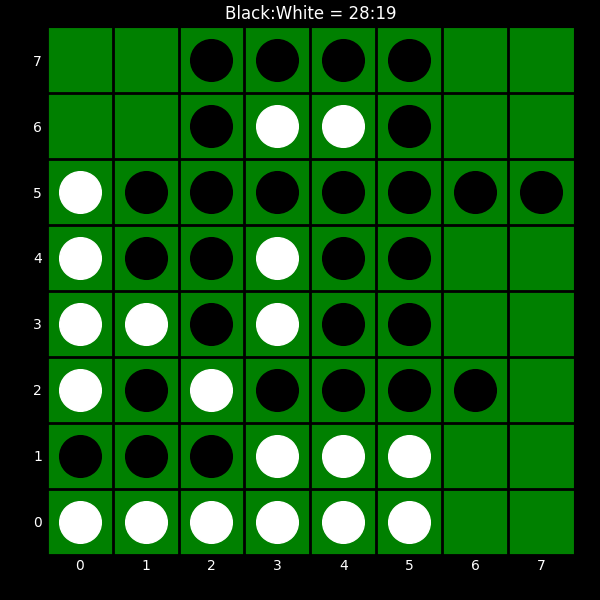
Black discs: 28
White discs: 19